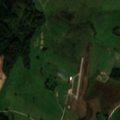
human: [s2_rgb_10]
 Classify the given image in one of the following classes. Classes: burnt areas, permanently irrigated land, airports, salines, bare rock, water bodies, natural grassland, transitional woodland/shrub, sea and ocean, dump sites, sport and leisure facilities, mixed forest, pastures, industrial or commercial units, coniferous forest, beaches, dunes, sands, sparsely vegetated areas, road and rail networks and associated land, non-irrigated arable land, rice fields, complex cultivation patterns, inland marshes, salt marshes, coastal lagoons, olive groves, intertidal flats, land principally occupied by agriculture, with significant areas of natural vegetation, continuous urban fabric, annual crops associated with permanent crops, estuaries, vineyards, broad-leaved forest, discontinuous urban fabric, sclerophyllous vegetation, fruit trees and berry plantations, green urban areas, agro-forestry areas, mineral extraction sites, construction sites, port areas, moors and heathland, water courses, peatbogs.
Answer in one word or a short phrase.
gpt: non-irrigated arable land, pastures, complex cultivation patterns, land principally occupied by agriculture, with significant areas of natural vegetation, broad-leaved forest, mixed forest